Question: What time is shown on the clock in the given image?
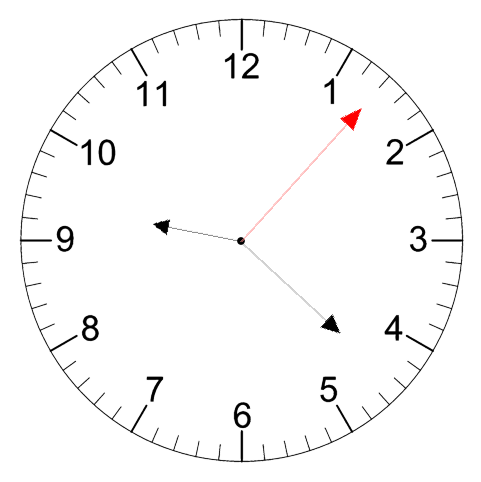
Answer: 09:22:07